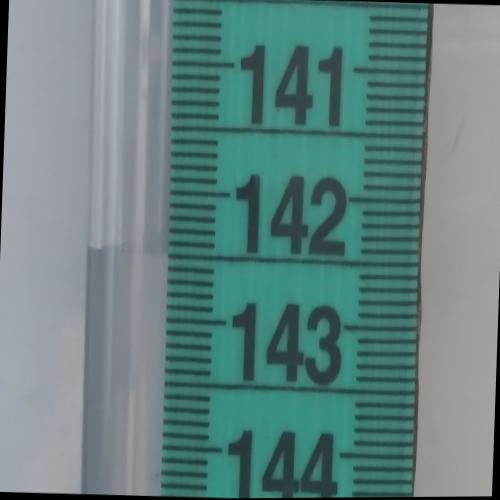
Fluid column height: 142.5 cm